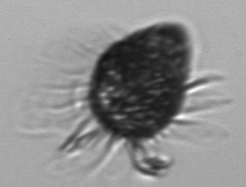
Label: Strombidium_morphotype2